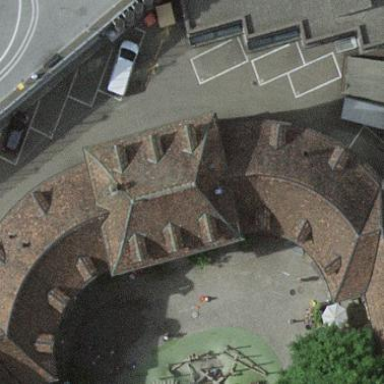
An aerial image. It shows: Building with hipped roof covered in roof tiles.